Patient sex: M
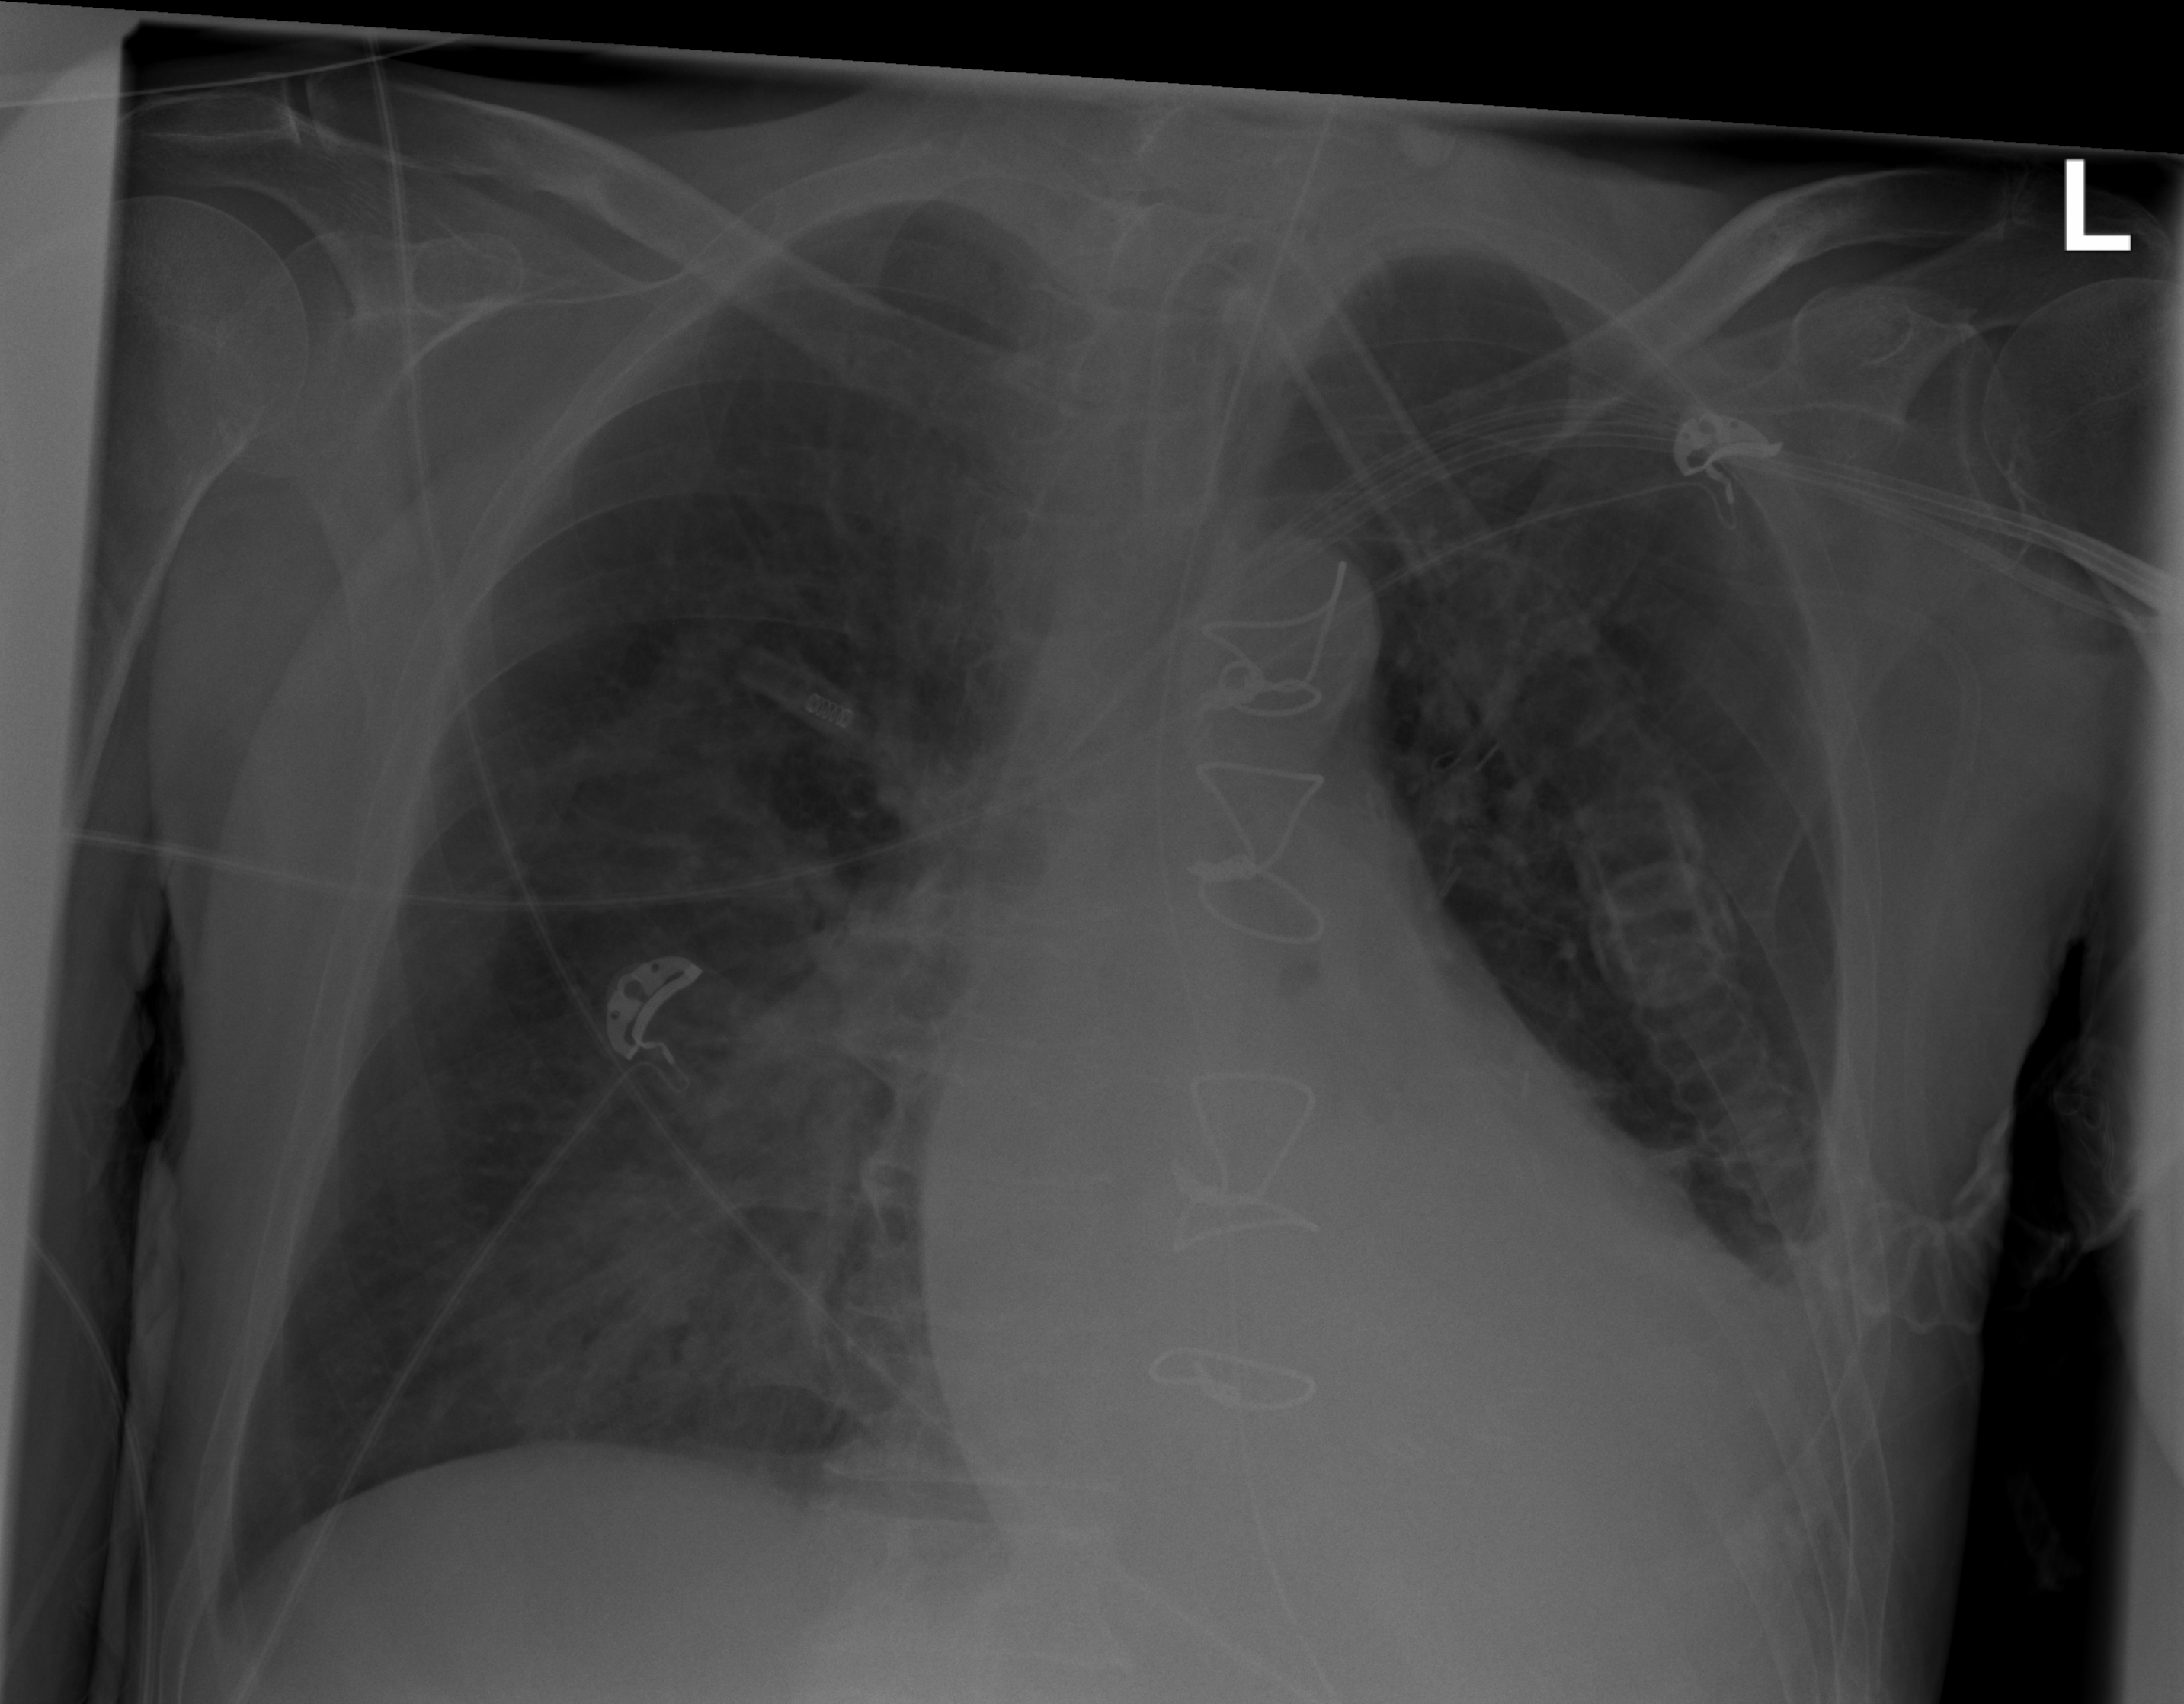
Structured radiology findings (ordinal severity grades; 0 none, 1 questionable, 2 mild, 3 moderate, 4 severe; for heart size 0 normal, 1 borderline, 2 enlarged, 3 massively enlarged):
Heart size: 2
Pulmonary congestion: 2
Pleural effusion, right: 0
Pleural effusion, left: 2
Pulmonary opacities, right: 2
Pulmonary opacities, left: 2
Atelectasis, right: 2
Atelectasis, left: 2